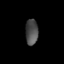
Tissue: skin
Cell type: Fibroblasts
Senescence score: 0.8212
Nuclear area (px): 322
Mean DAPI intensity: 75.385